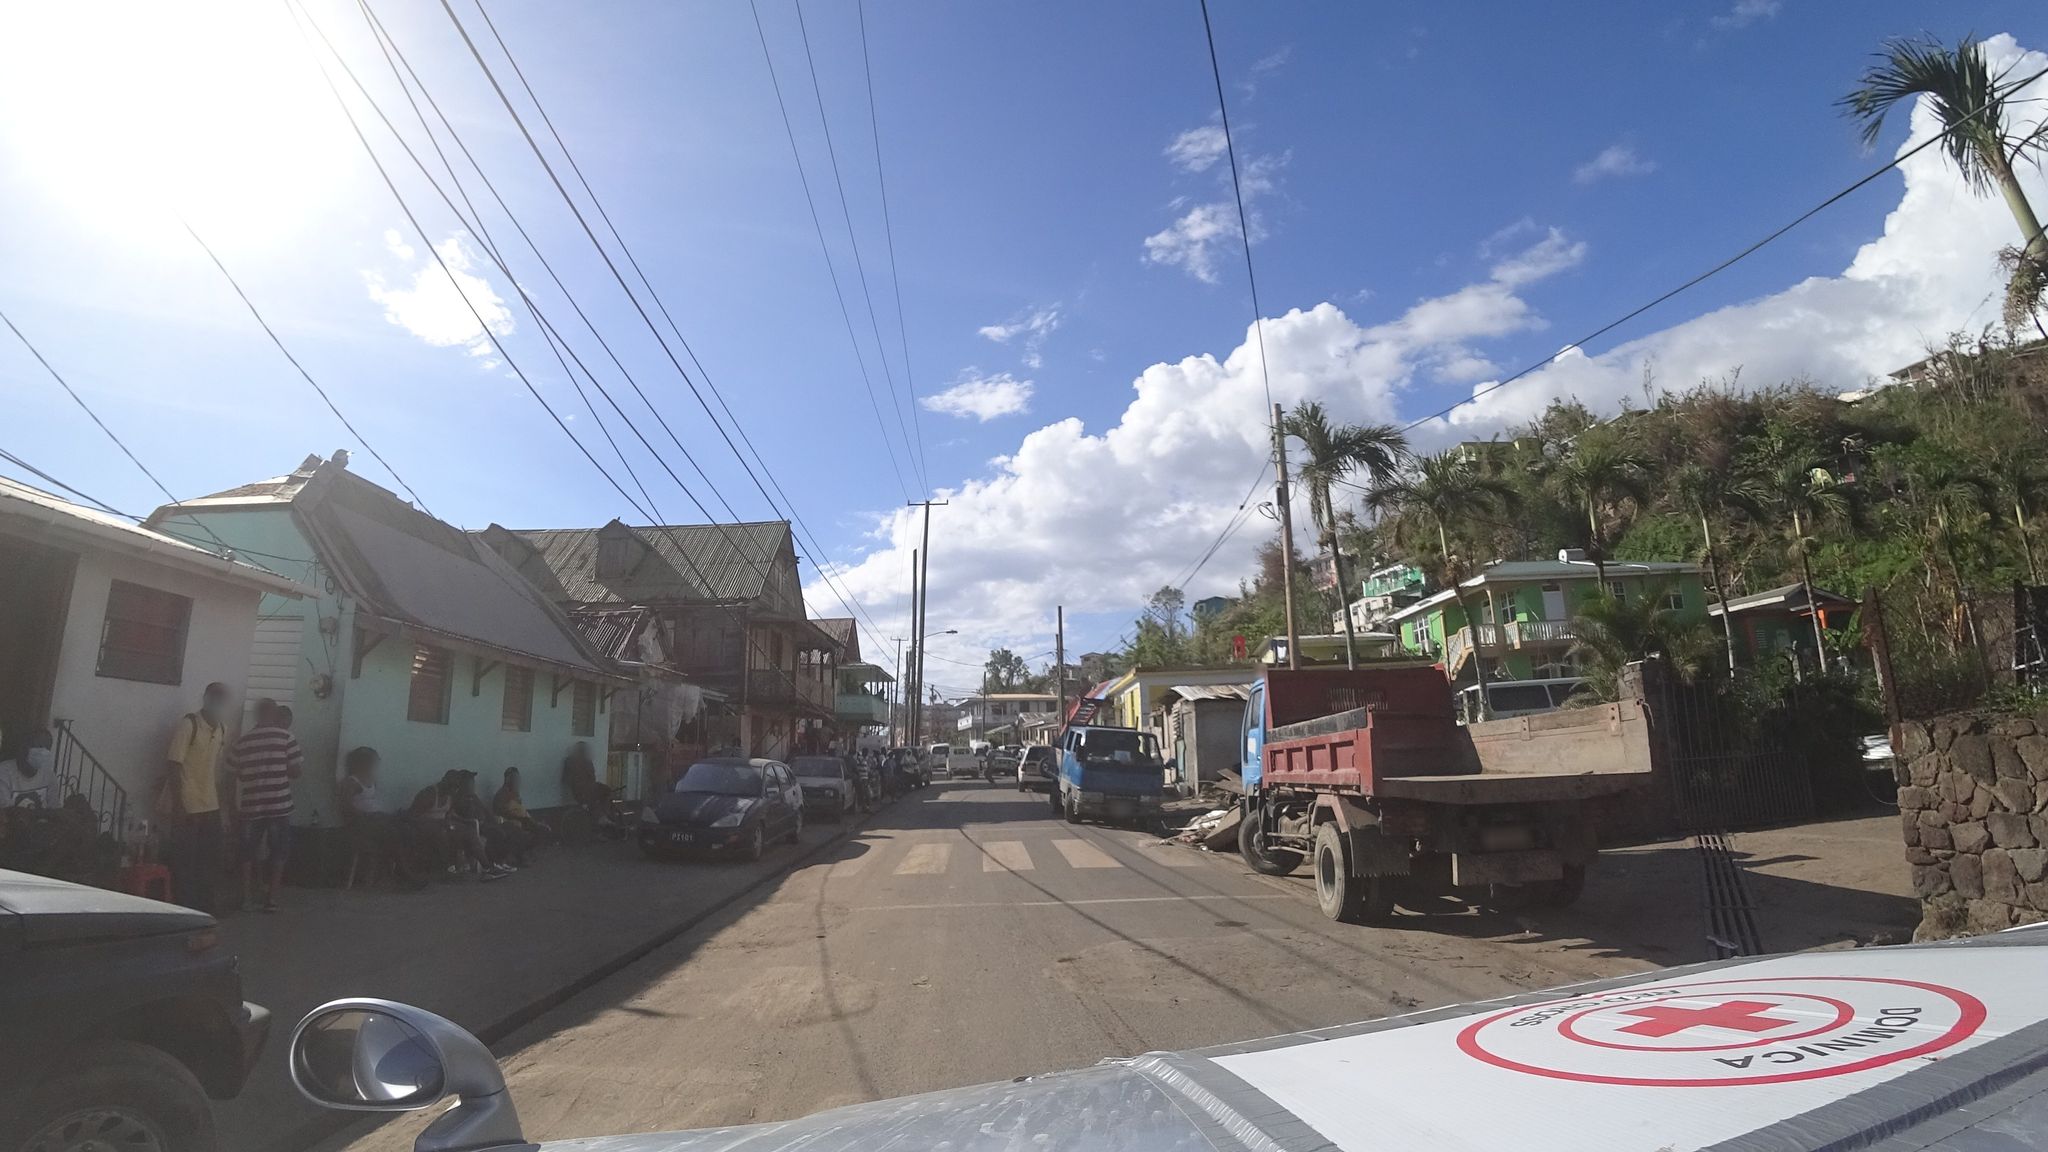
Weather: clear
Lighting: day
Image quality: good
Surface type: driving surface
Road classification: track, residential
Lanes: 1
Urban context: dense urban cluster
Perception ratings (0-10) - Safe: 1.6, Lively: 5.5, Beautiful: 5.18, Boring: 4.55, Depressing: 6.1, Wealthy: 6.95